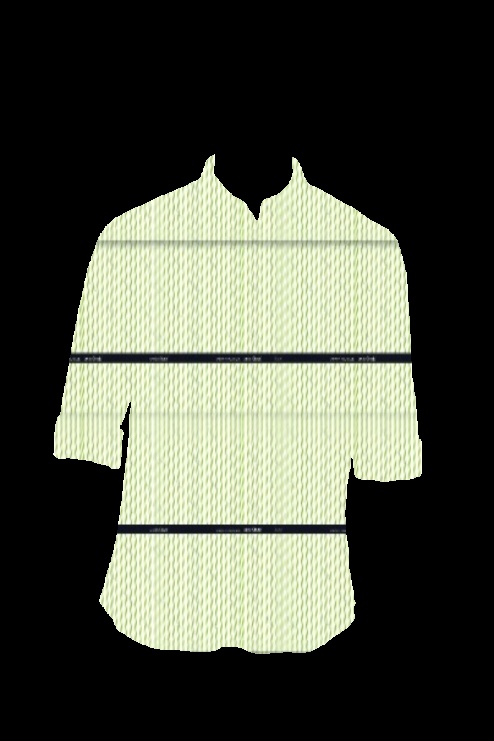
green slim fit tee